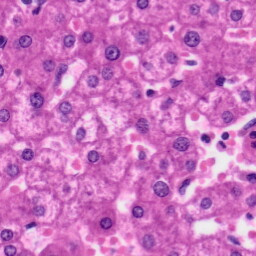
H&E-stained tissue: Liver